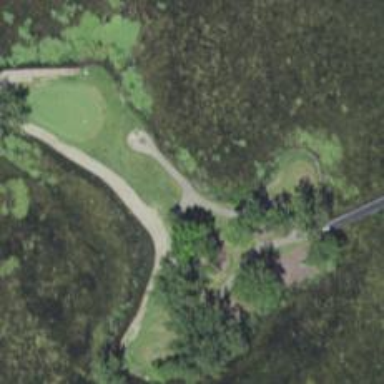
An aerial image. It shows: Path for both roads and golfers.